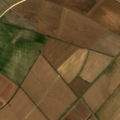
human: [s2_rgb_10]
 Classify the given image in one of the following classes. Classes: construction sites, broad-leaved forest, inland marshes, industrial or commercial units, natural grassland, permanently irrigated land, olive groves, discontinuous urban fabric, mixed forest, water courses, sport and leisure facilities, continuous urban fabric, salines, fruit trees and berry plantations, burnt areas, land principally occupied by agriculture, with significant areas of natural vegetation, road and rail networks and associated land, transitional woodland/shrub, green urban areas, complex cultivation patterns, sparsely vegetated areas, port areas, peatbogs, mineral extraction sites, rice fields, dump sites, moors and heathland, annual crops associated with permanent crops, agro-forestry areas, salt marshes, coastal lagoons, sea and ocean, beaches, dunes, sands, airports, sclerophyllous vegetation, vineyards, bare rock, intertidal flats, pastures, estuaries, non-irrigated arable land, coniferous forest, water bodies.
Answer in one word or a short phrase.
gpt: permanently irrigated land, rice fields